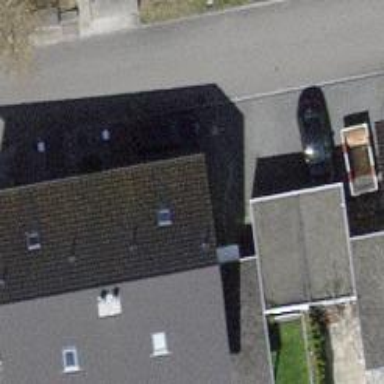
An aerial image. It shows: Semidetached house.